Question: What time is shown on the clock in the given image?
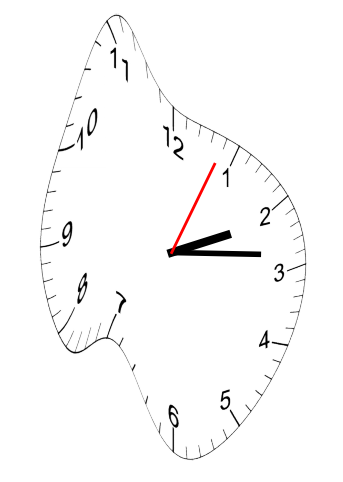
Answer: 02:14:04